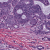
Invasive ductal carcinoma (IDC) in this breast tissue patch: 1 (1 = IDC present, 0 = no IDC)